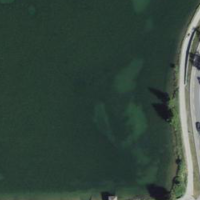
EUNIS habitat code: 14
Species observed at this site:
Tachybaptus ruficollis
Aythya fuligula
Tussilago farfara
Fulica atra
Anas platyrhynchos
Aythya ferina